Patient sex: M
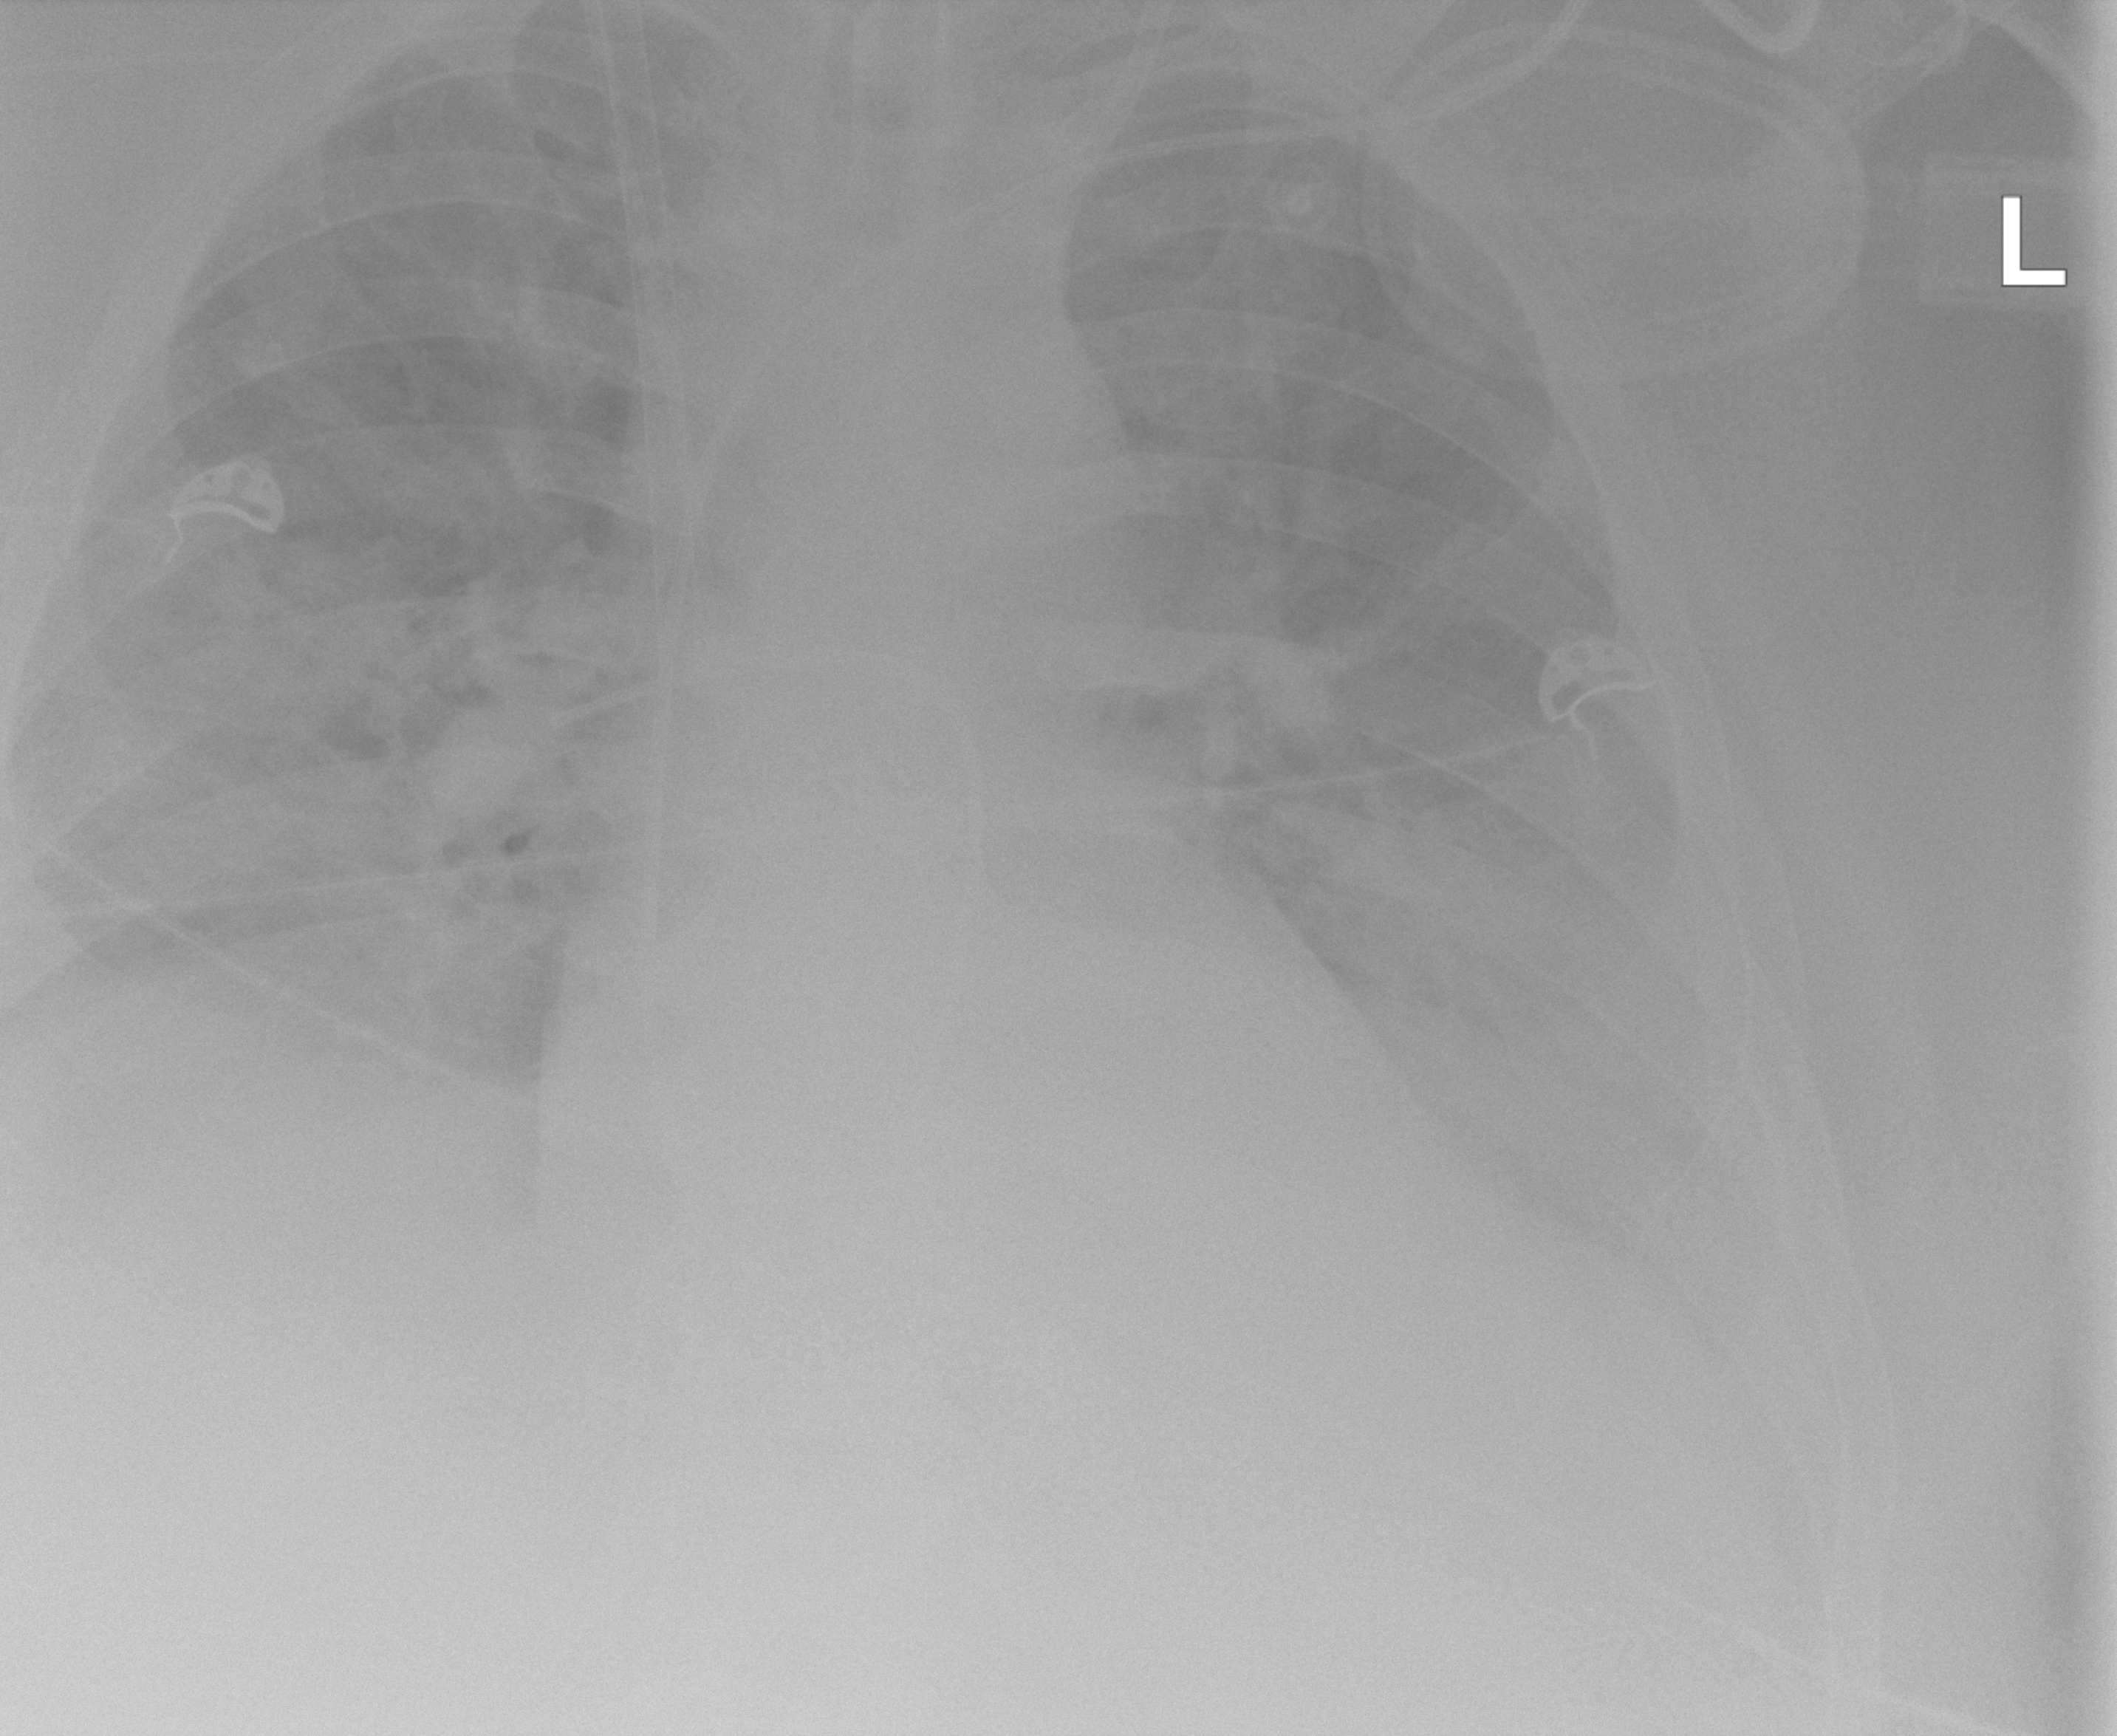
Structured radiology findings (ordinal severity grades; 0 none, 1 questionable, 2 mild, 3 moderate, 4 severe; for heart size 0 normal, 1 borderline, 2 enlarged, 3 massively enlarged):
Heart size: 0
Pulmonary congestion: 2
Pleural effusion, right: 3
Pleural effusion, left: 3
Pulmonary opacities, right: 3
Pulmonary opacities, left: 2
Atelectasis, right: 3
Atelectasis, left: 3